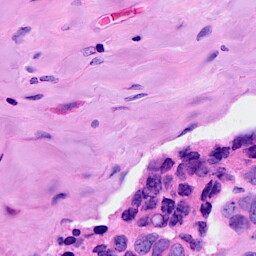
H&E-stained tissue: Breast